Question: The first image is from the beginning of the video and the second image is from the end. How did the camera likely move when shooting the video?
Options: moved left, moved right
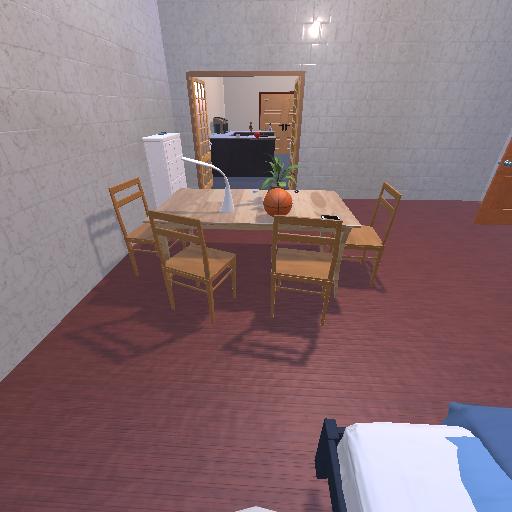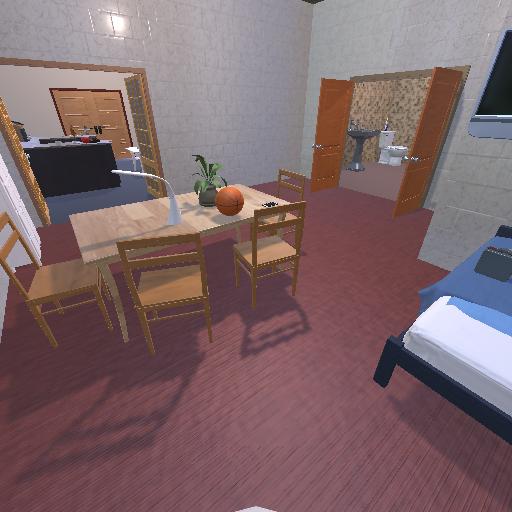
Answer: moved left